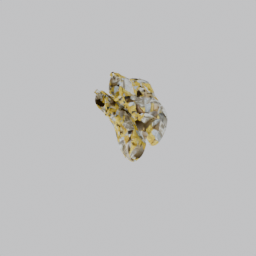
Label: people